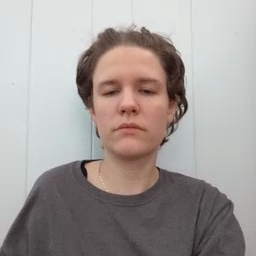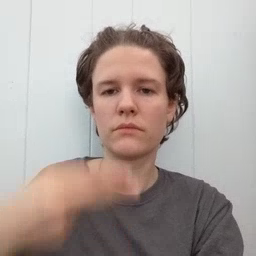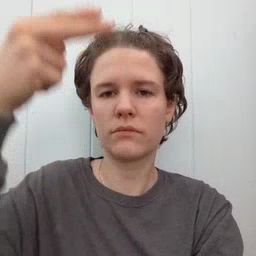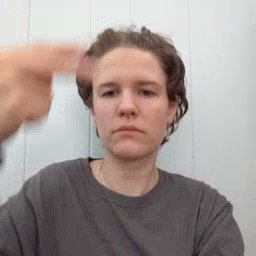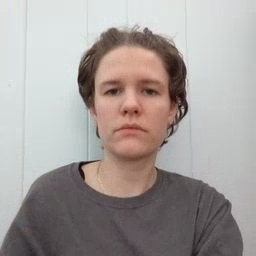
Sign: high